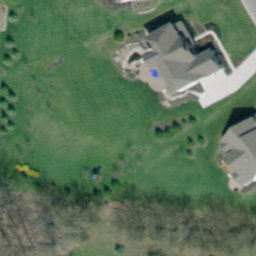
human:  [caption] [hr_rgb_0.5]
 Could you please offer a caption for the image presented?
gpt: This is a sparse residential area with two houses surrounded by verdant lawn .

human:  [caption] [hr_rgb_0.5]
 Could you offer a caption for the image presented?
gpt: Two houses are surrounded by verdant lawn in the sparse residential area .

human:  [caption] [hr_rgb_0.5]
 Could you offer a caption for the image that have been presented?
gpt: Two houses with verdant lawn surrounded in the sparse residential area .

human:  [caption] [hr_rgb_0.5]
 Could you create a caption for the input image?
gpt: Two houses are surrounded by verdant lawn in the sparse residential area .

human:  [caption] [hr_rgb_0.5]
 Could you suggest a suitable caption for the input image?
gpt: Two houses with verdant lawn surrounded .